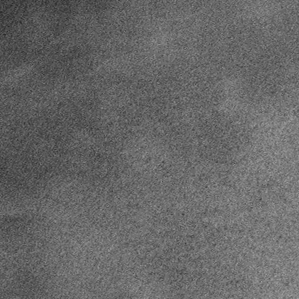
Label: frost